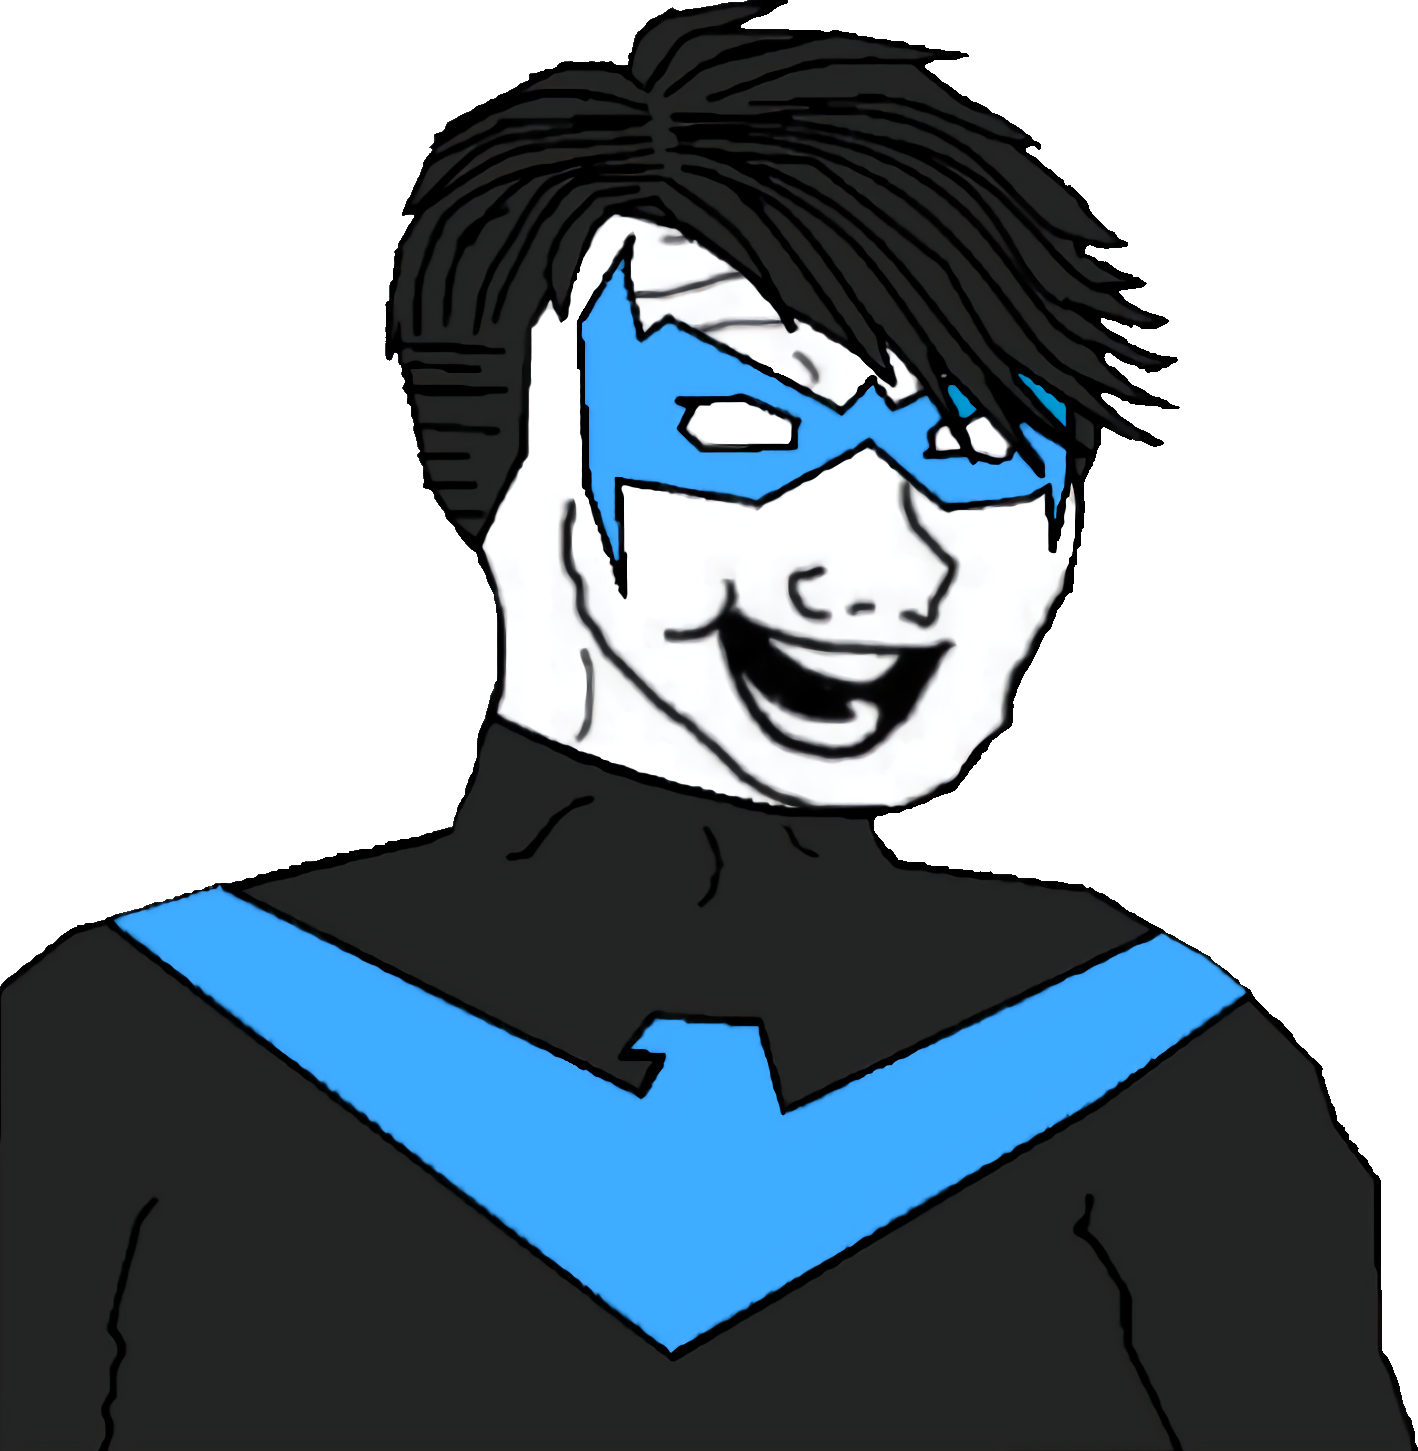
Label: 5_Bloomer